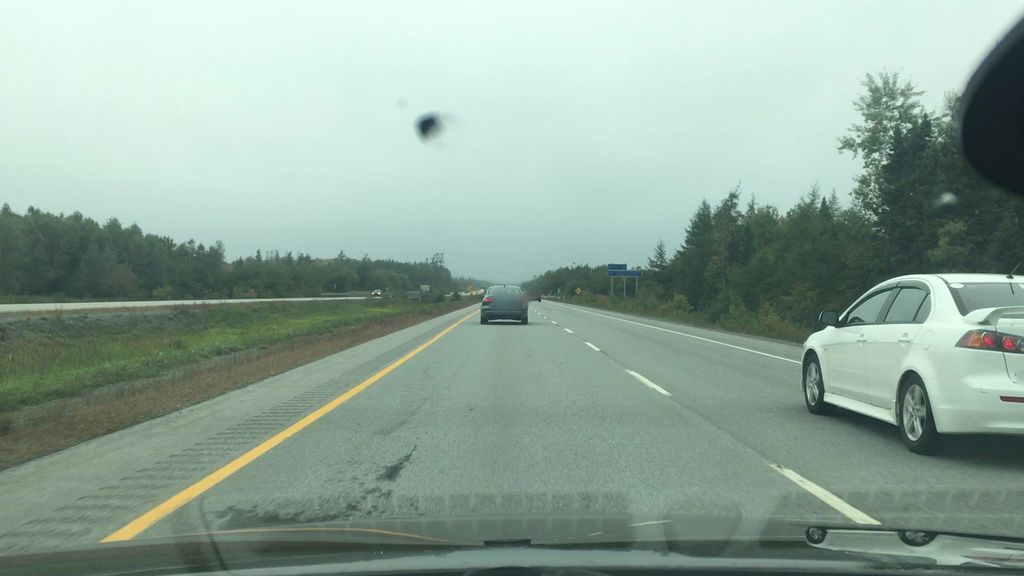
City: halifax